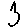
Label: cat